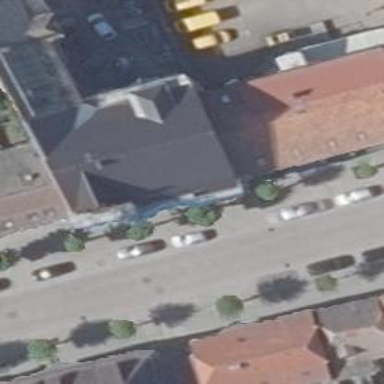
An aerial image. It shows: Bank.